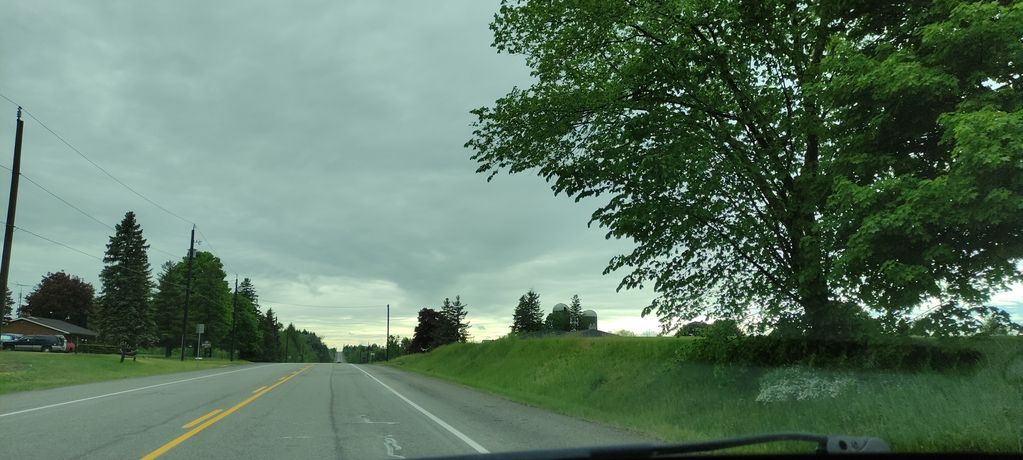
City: kitchener-waterloo